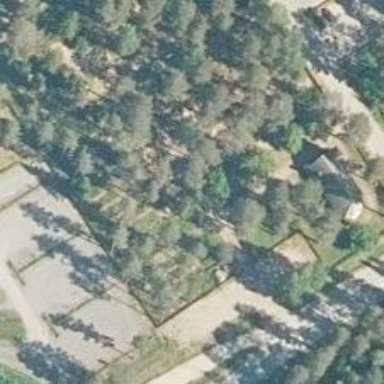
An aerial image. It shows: Cemetery.